Question: I want to use a foreach loop on a Windows machine to make use of multiple cores in cpu heavy computation. However, I cannot get the processes to do any work.
Here is a minimal example of what I think should work, but doesn't:
'''
library(snow)
library(doSNOW)
library(foreach)
cl <- makeSOCKcluster(4)
registerDoSNOW(cl)
pois <- rpois(1e6, 1500) # draw 1500 times from poisson with mean 1500
x <- foreach(i=1:1e6) %dopar% {
runif(pois[i]) # draw from uniform distribution pois[i] times
}
stopCluster(cl)
'''
SNOW does create the 4 "slave" processes, but they don't do any work:

I hope this isn't a duplicate, but I cannot find anything with the search terms I can come up with.
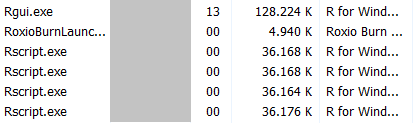
Answer: It's probably working (at least it does on my mac). However, one call to 'runif' takes such a small amount of time that all the time is spent for the overhead and the child processes spend negligible CPU power with the actual tasks.
'''
x <- foreach(i=1:20) %dopar% {
system.time(runif(pois[i]))
}
x[[1]]
#user system elapsed
# 0 0 0
'''
Parallelization makes sense if you have some heavy computations that cannot be optimized. That's not the case in your example. You don't need 1e6 calls to 'runif', one would be sufficient (e.g., 'runif(sum(pois))' and then split the result).
PS: Always test with a smaller example.